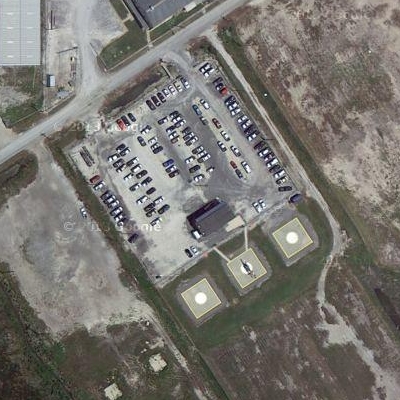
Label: Parking